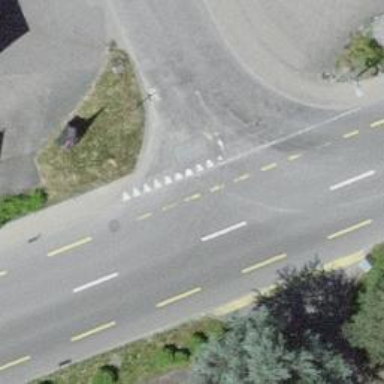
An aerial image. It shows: Secondary road with dedicated cycle lane.